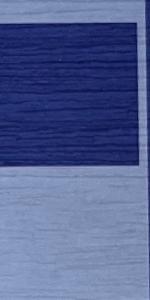
Label: Empty